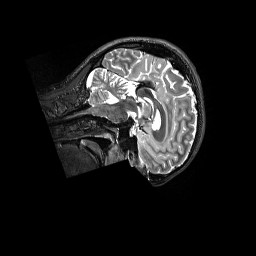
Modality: T2w
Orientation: sagittal
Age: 18
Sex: male
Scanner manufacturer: siemens
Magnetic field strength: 3 T
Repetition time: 3.2 s
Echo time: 0.728 s